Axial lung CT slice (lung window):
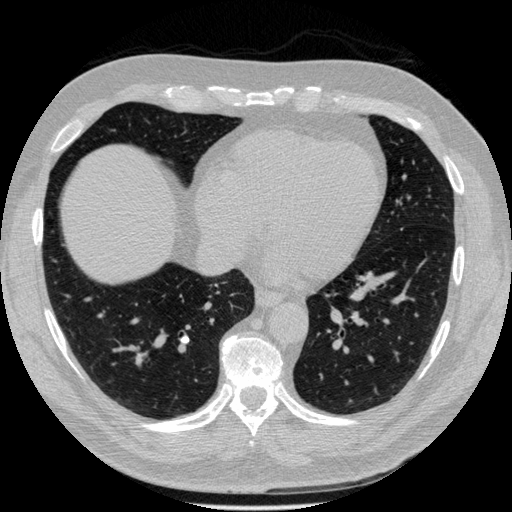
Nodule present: yes
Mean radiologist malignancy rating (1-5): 1.25